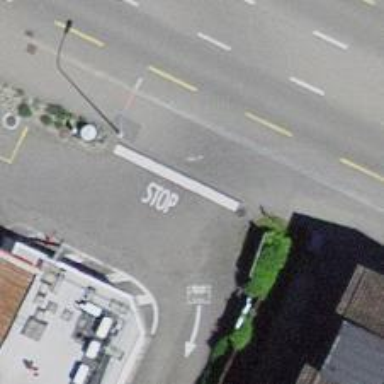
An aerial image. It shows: Stop road.